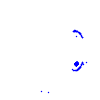
Particle: pion